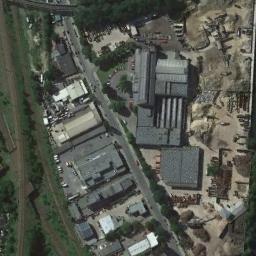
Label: industrial_area